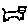
Label: cat